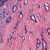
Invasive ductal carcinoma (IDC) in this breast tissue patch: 1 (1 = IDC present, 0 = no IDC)